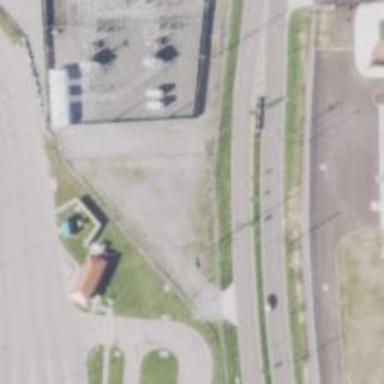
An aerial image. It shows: Power pole.